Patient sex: F
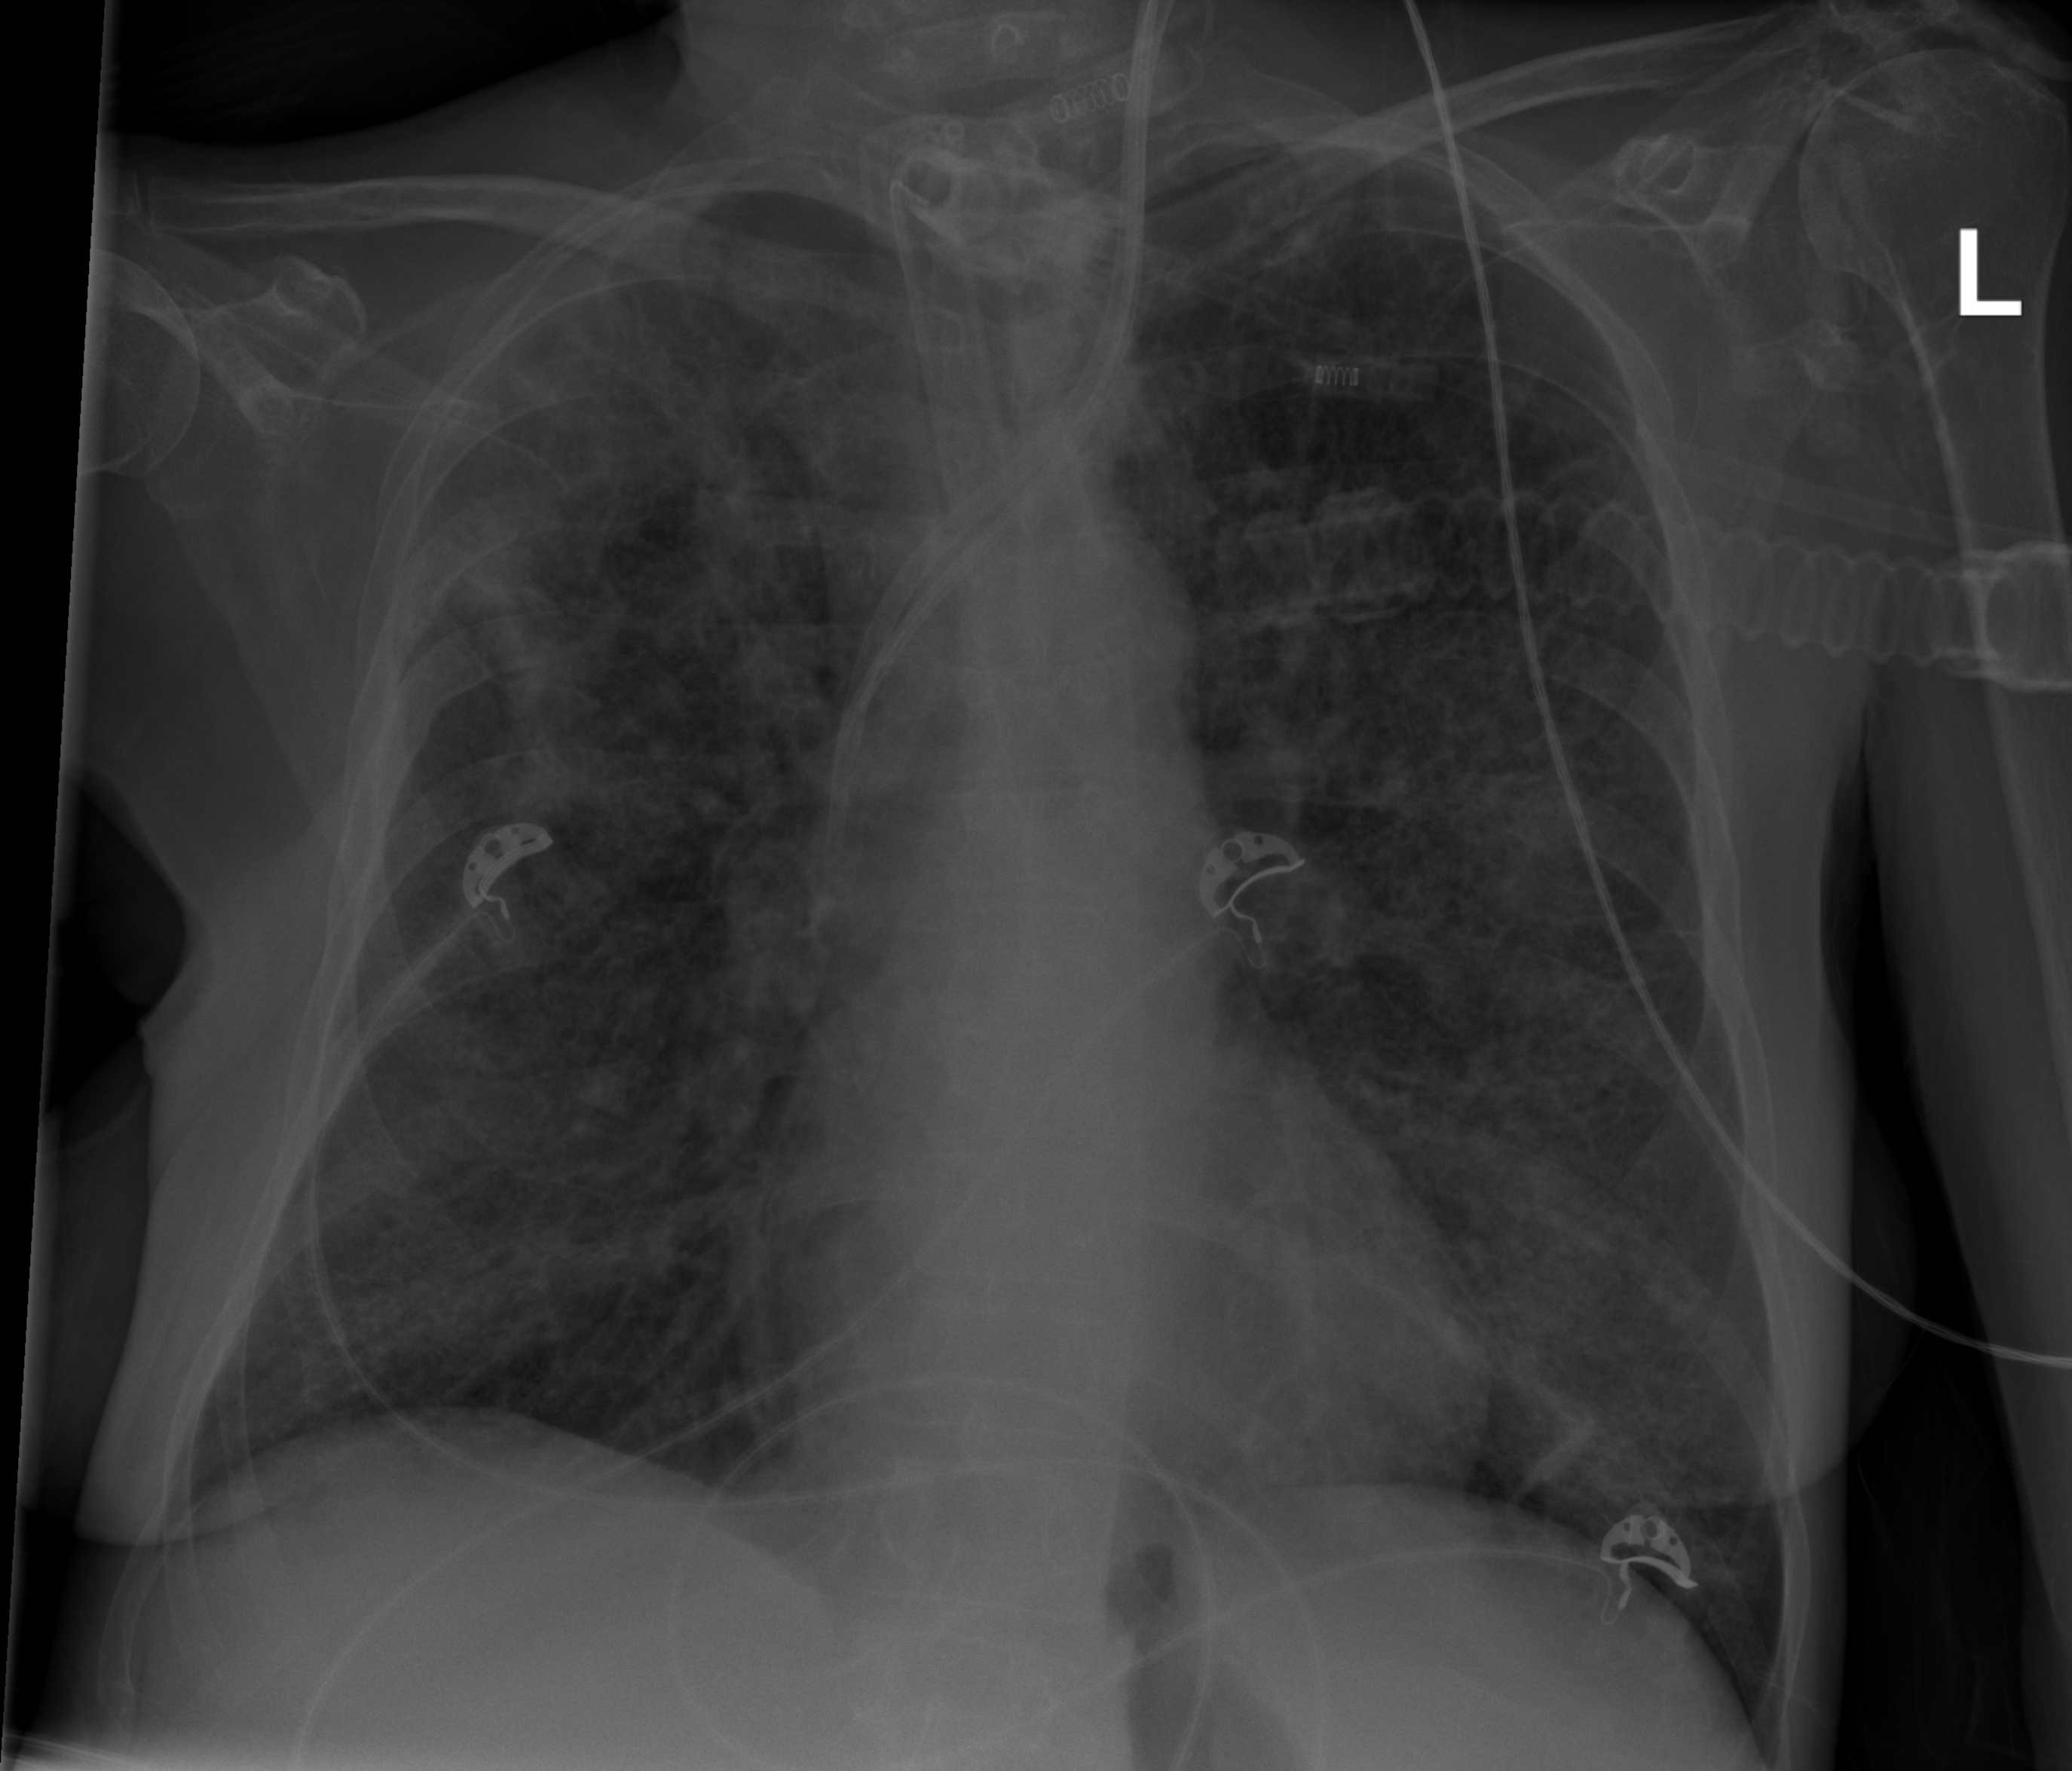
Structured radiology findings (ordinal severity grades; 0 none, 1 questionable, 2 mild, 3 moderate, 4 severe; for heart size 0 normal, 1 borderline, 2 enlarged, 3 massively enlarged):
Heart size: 0
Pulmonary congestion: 0
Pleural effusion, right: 0
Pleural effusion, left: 0
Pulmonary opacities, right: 3
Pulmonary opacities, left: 3
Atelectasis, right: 3
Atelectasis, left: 3